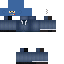
A male skeleton skin with dark skin, wearing brown helmet dressed in a blue suit and black pants, featuring a closed mouth.